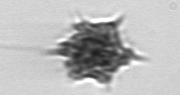
Label: Dictyocha